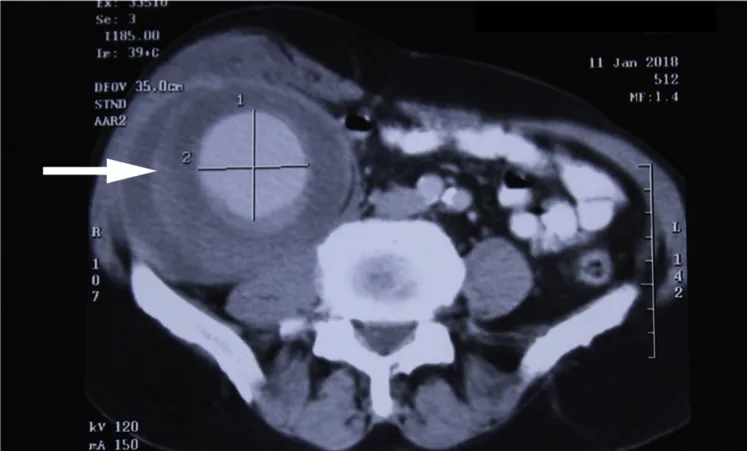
CECT image - Arrow showing hypodense lesion in right iliac fossa, enhancing with intravenous contrast.
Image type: radiology (ct)